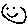
Label: smiley face